I will show an image sequence of human cooking. I have annotated the images with numbered circles. Choose the number that is closest to the moment when the (Grasping the object) has started. You are a five-time world champion in this game. Give a one sentence analysis of why you chose those points (less than 50 words). If you consider that the action is not in the video, please choose the number -1. Provide your answer at the end in a json file of this format: {"points": []}
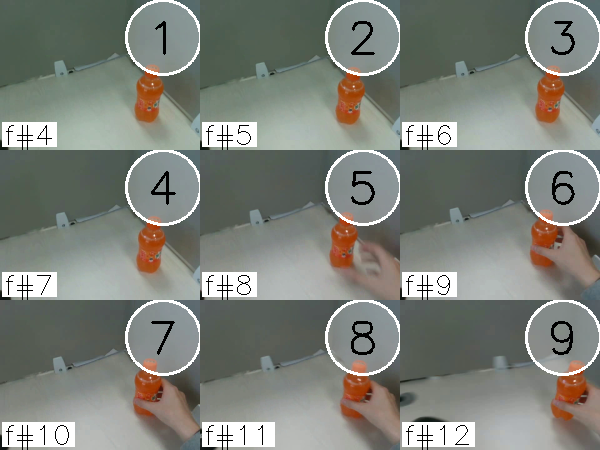
Frame 7 shows the clearest moment of hand-object contact.
{"points": [7]}